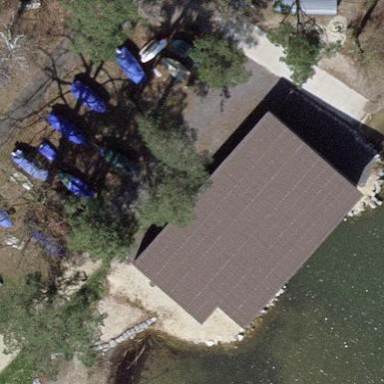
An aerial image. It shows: Boathouse building.